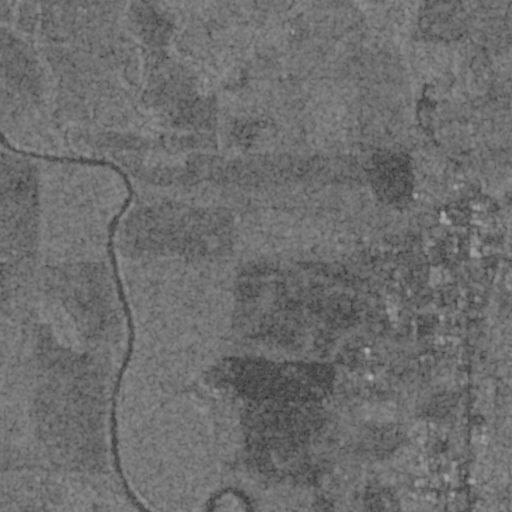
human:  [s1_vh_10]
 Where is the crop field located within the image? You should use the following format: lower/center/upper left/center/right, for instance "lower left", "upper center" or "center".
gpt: The crop field is located in the upper right of the image.
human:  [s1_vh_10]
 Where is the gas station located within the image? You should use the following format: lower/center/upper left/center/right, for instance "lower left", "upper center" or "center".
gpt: The gas station is located in the lower right of the image.
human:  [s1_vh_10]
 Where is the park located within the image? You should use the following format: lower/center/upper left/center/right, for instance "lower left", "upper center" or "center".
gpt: The park is located in the lower right of the image.
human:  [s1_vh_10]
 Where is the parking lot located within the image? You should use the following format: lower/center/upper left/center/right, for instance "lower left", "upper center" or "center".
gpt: The parking lot is located in the lower right of the image.
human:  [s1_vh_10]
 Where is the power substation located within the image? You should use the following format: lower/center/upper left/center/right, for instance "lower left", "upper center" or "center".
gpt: The power substation is located in the center right of the image.
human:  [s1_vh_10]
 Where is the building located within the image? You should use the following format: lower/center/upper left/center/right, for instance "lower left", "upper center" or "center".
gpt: The building is located in the right of the image.
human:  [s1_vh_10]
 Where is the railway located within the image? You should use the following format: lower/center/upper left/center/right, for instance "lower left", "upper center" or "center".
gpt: The railway is located in the lower right of the image.
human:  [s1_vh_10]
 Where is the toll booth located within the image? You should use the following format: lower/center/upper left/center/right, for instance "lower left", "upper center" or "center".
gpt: The toll booth is located in the lower right of the image.
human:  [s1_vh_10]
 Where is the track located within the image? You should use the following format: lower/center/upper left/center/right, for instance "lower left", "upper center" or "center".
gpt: There is no track in the image.

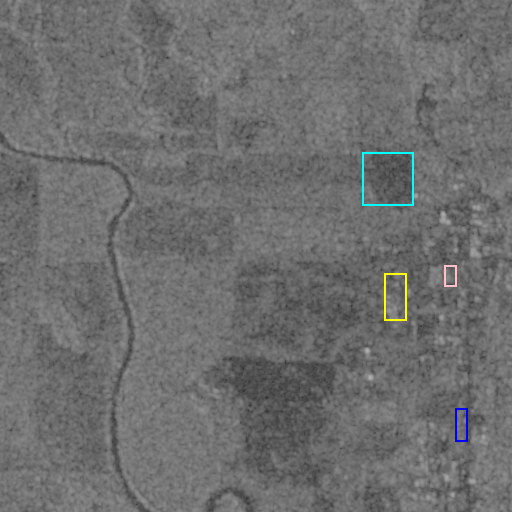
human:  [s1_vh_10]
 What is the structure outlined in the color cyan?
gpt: The structure outlined in cyan is a crop field.
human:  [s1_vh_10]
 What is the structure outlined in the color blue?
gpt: The structure outlined in blue is a park.
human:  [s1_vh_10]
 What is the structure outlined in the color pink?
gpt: The structure outlined in pink is a parking lot.
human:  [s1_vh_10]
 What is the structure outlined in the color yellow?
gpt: The structure outlined in yellow is a building.
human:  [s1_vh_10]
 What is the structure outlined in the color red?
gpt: There is no red outline.